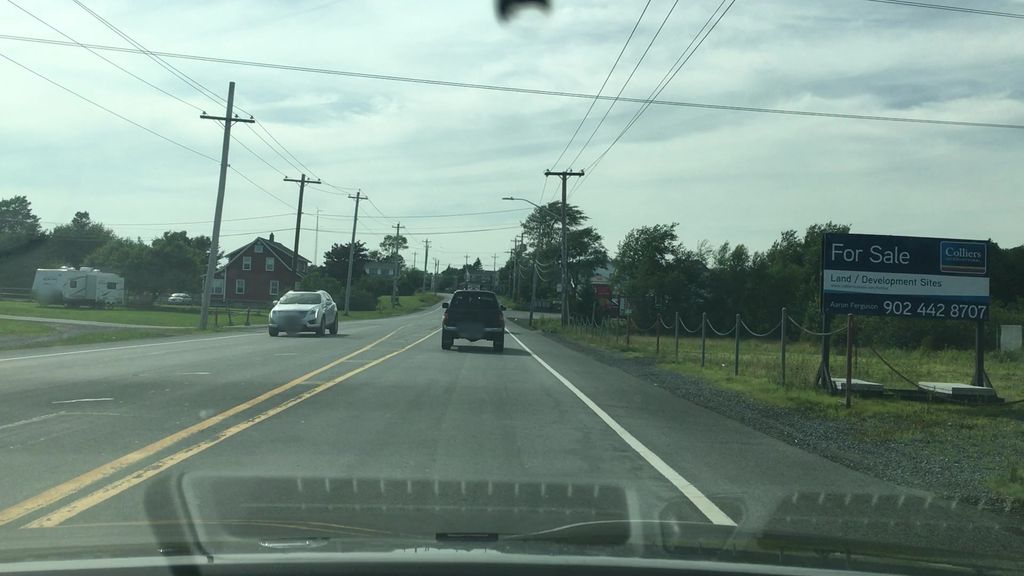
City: halifax